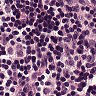
Metastatic tissue present: no